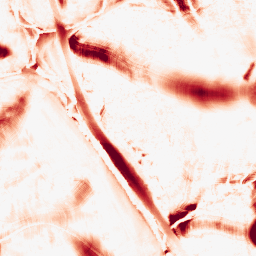
Category: morphological
Decomposition family: morphological_ellipse
Decomposition parameters: operation: opening
width: 50
height: 50
Upsampling method: quintic
Upsampling parameters: scale: 2
Upsampling scale: 2